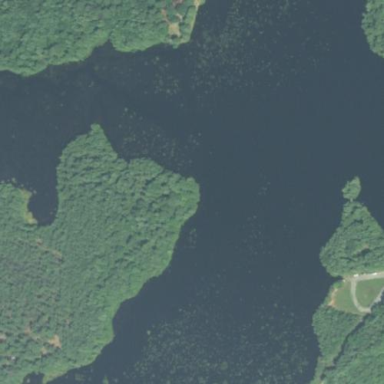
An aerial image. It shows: Reservoir of natural water.